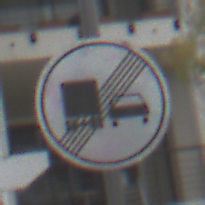
Verkehrszeichen: EndeUeberholverbotKraftfahrzeuge
Umgebung: Outdoor, Urban
Tageszeit: Midday
Wetter: Overcast
Licht: Natural
Jahreszeit: NotSpecified
Kontrast: LowContrast